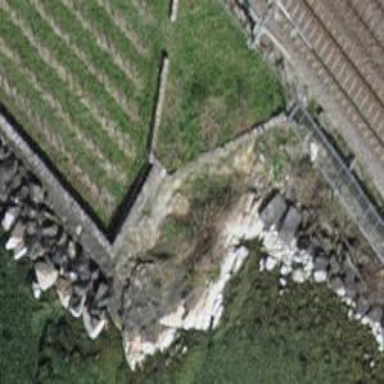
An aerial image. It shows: Retaining wall.